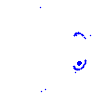
Particle: kaon